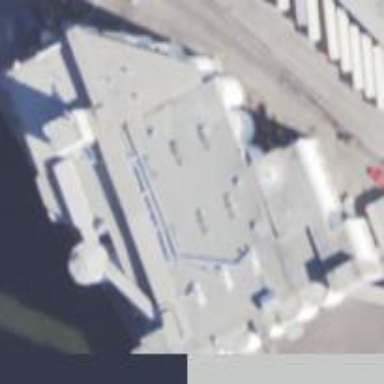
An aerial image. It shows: Manufacturing building.